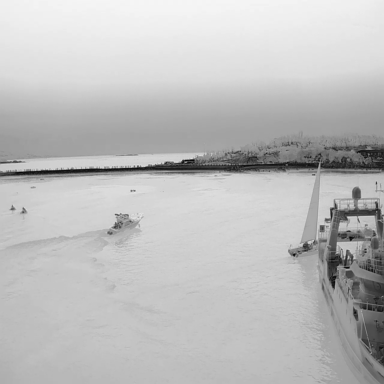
There is a container_ship in the infrared image.